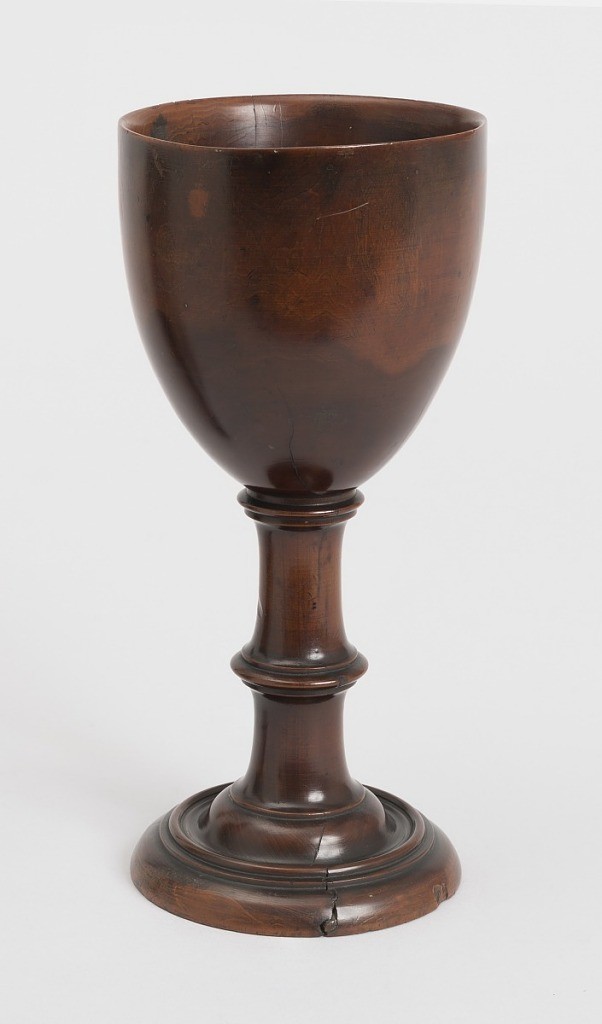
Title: goblet
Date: late 1700
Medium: lignum vitae or yew
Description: treen